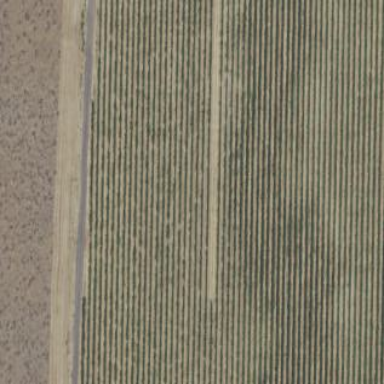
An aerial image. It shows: Vineyard growing grapes.